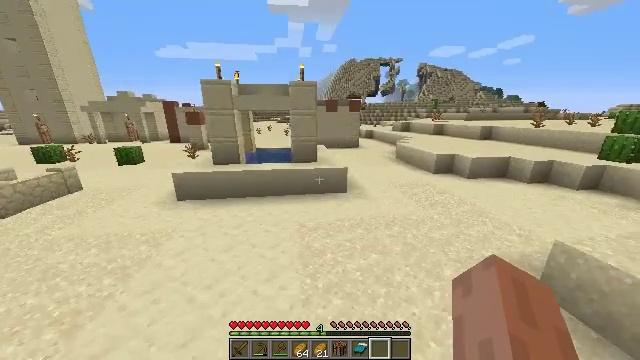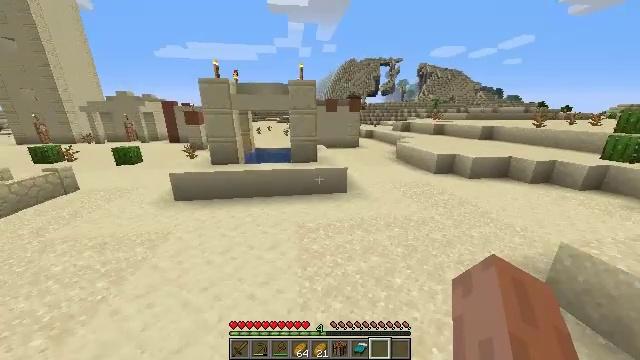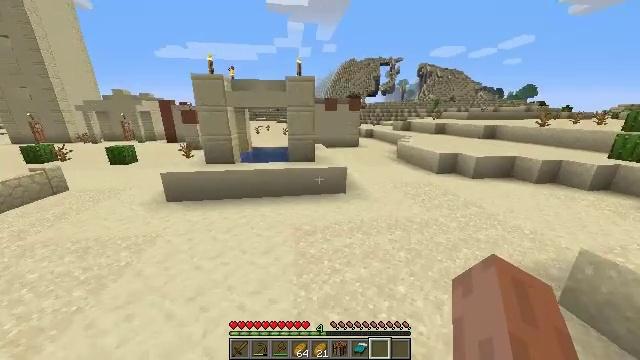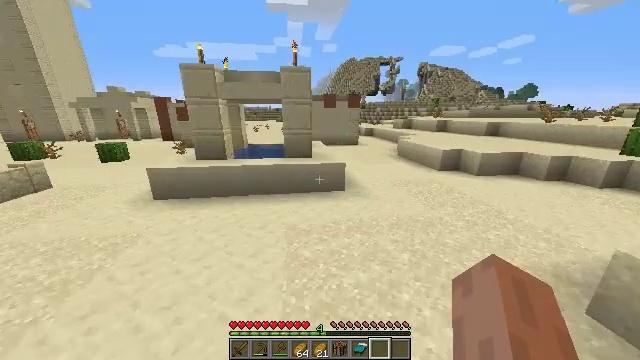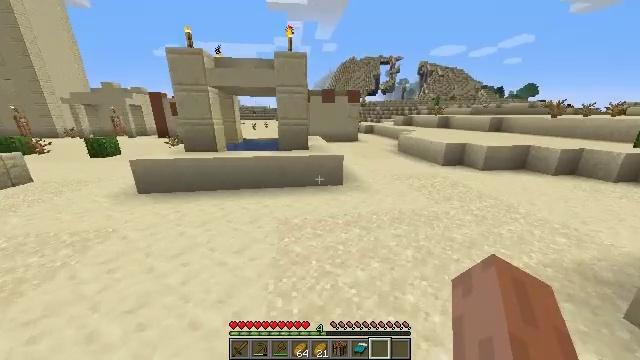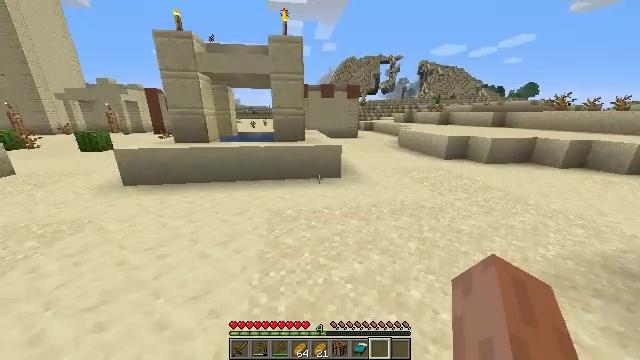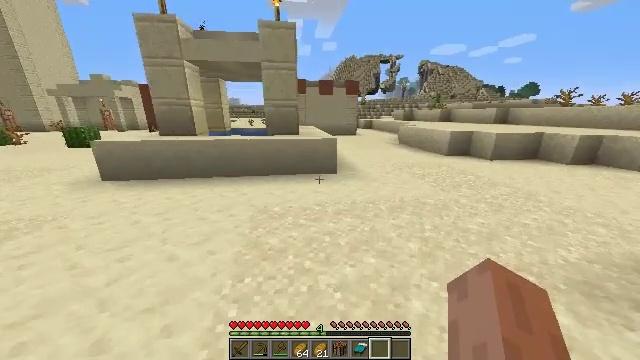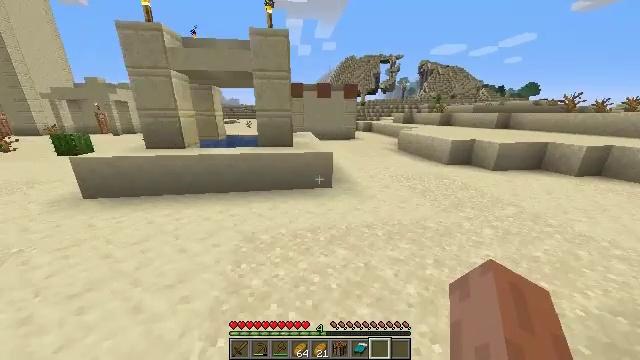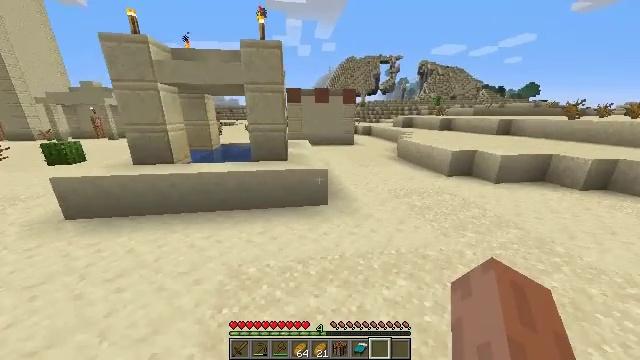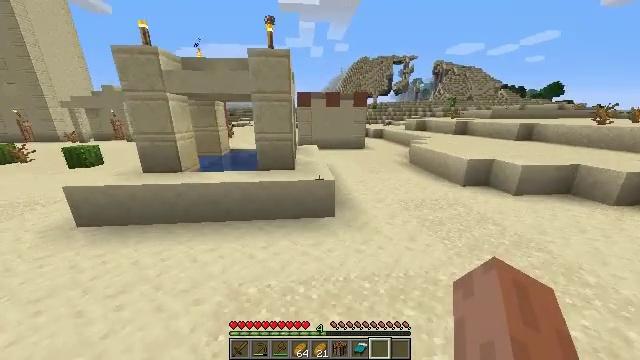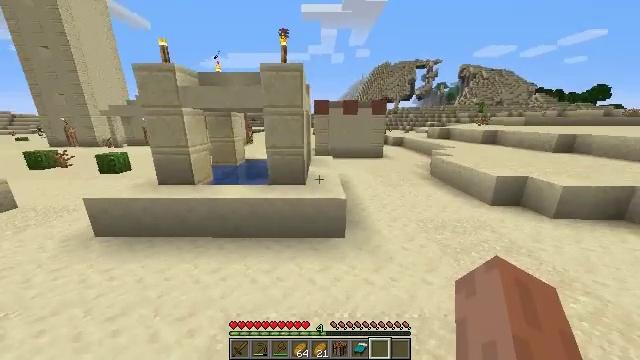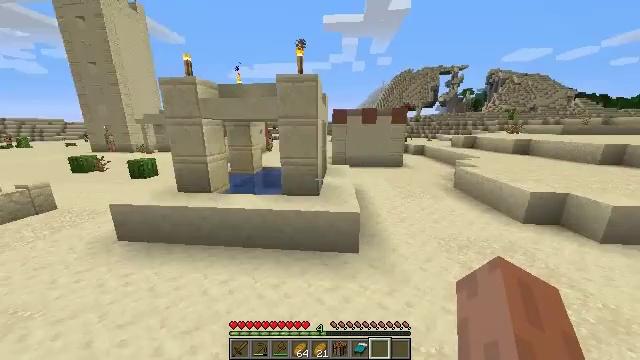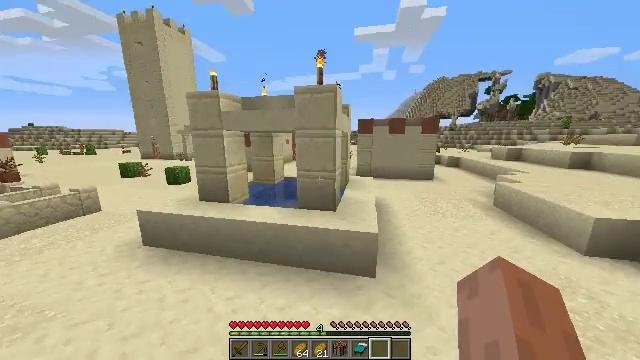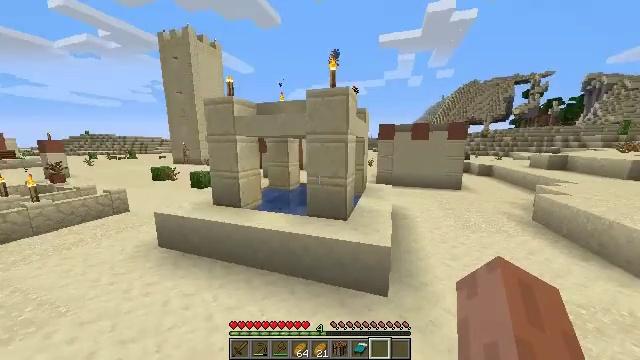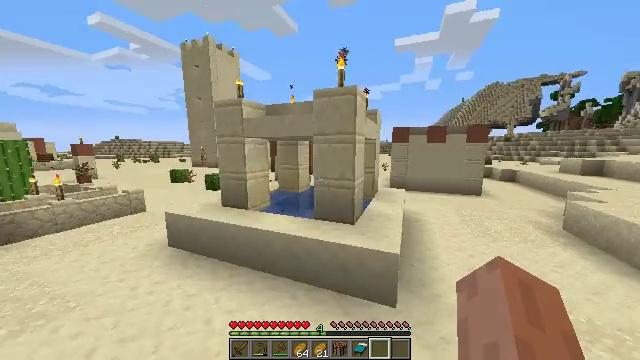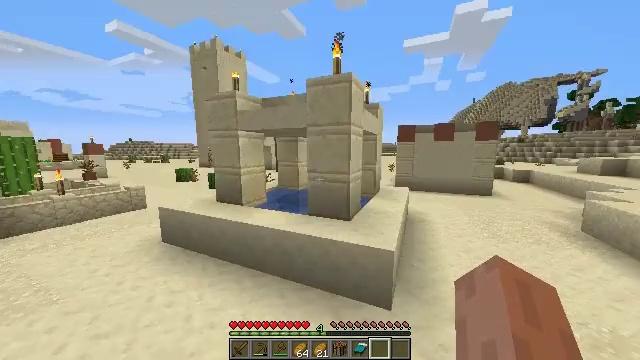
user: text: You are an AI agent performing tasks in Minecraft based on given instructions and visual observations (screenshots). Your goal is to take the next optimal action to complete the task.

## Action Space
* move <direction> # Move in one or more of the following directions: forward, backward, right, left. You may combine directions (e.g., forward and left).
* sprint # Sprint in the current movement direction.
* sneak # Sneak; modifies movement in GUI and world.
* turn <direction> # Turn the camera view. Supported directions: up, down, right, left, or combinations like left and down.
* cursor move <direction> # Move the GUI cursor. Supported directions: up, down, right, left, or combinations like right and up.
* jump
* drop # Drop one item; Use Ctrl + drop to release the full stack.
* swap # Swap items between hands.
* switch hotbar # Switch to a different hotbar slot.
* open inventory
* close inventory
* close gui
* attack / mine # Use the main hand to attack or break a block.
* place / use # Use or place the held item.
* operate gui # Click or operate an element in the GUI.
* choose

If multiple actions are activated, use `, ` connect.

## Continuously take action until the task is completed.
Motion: motion action
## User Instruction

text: Collect the blast furnace by mining it.
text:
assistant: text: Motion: move forward and move right, jump
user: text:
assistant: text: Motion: move forward and move right, jump
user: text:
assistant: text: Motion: move forward and move right, jump
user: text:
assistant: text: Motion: move forward and move right, jump
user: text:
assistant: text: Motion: move forward and move right, jump
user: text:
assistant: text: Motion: move forward and move right, jump
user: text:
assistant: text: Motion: move forward and move right, jump
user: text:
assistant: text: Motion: move forward and move right, jump
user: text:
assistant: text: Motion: move forward and move right, turn left, jump
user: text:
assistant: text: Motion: move forward and move right, turn left and up, jump
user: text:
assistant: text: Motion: move forward and move right, turn left and up, jump
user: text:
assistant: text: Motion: move forward and move right, turn left and up, jump
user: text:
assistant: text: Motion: move forward and move right, turn left and up, jump
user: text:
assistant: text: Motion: move forward and move right, turn left and up, jump
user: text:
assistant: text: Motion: move forward and move right, turn left, jump
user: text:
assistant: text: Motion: move forward and move right, turn left
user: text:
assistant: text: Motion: move forward and move right
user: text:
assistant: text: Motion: move forward and move right
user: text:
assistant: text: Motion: move forward and move right
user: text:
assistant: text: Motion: move forward and move right, turn left
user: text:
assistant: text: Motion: move forward and move right, turn left
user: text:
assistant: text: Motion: move forward and move right, turn left
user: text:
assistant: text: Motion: move forward and move right, turn left
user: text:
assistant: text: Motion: move forward and move right
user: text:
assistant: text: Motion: move forward and move right, turn left
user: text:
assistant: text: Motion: move forward and move right, turn left
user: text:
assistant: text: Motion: move forward and move right, turn left
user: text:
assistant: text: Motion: move forward and move right
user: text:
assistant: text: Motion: move forward and move right
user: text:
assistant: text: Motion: move forward and move right